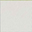
Piece: xx